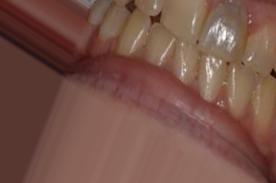
Condition: Tooth Discoloration